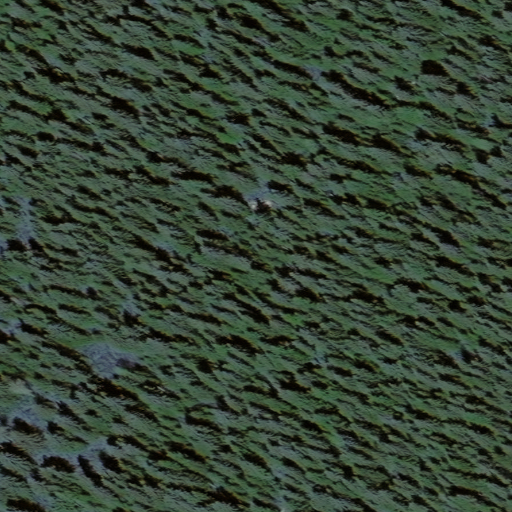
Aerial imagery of island in Alaska named Young Island containing only unknown